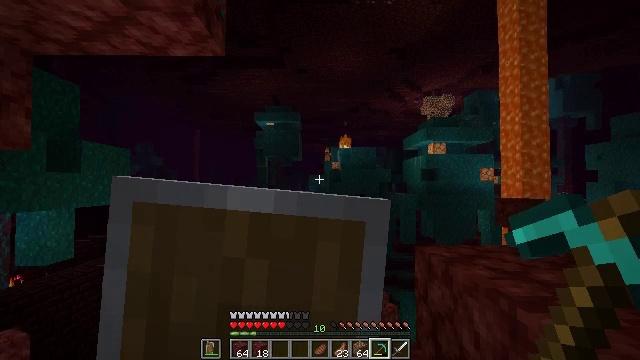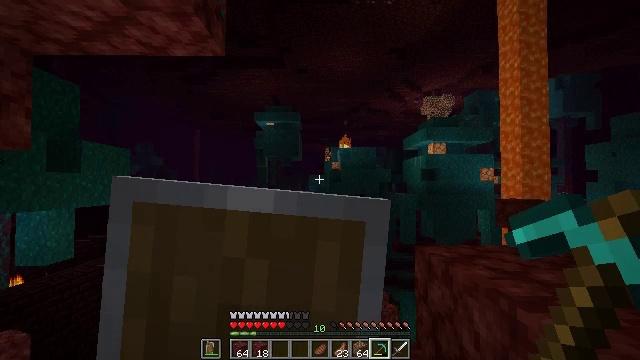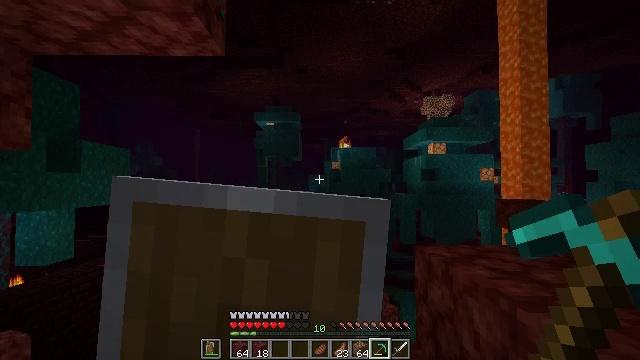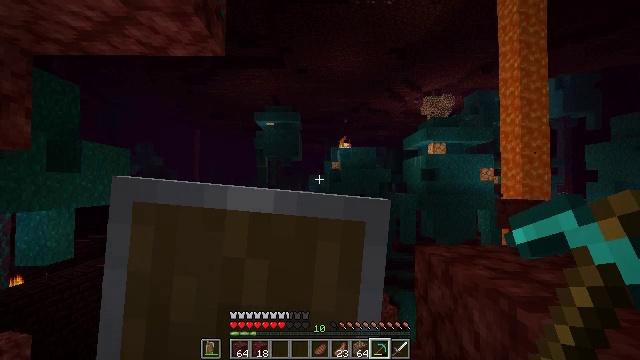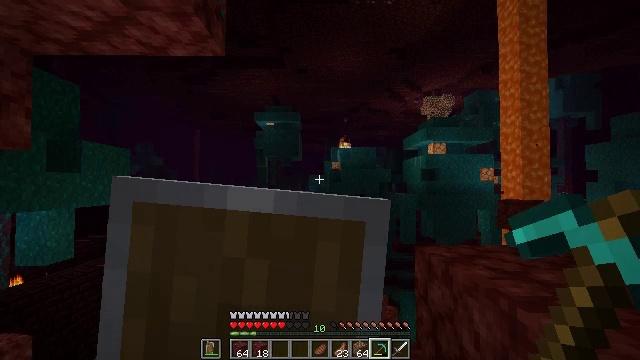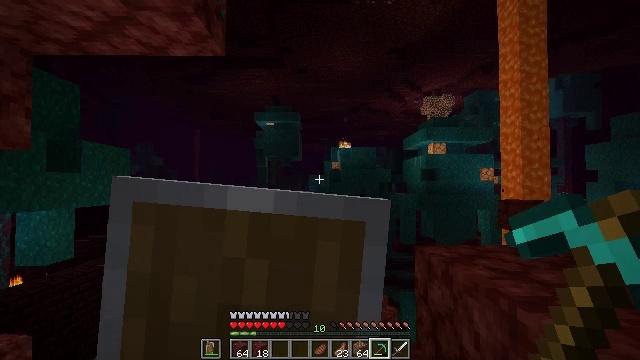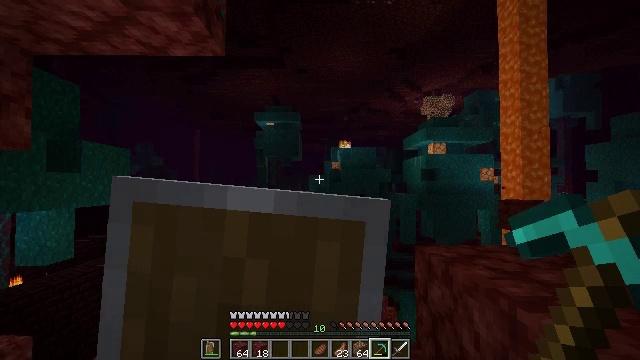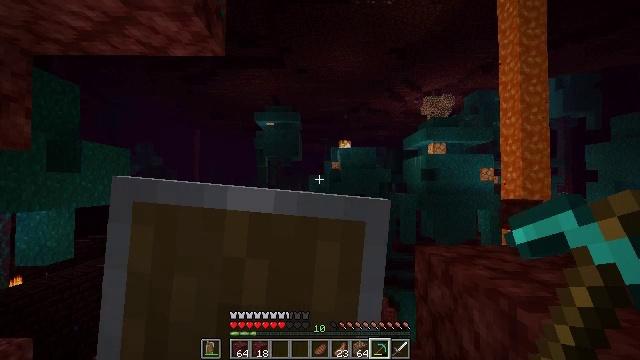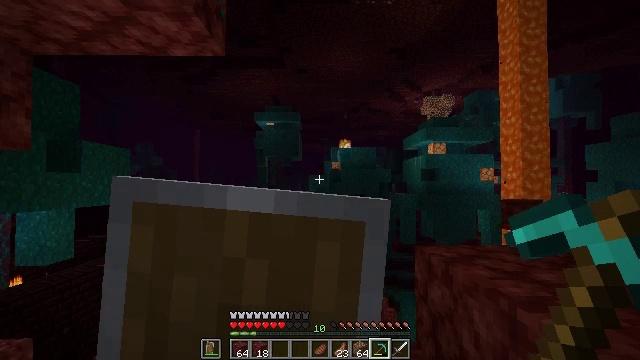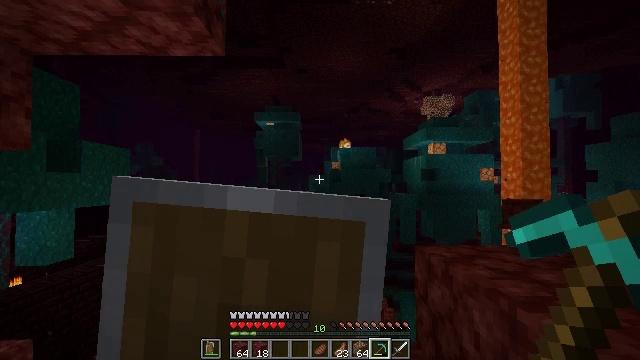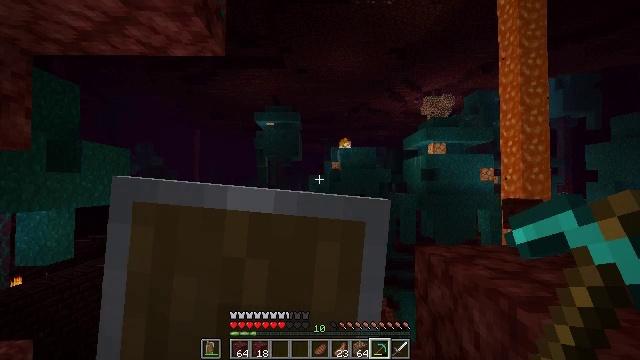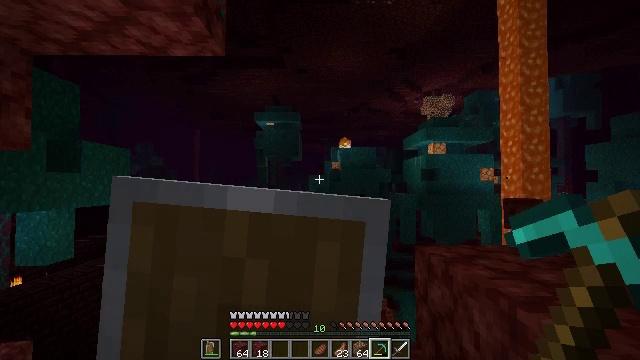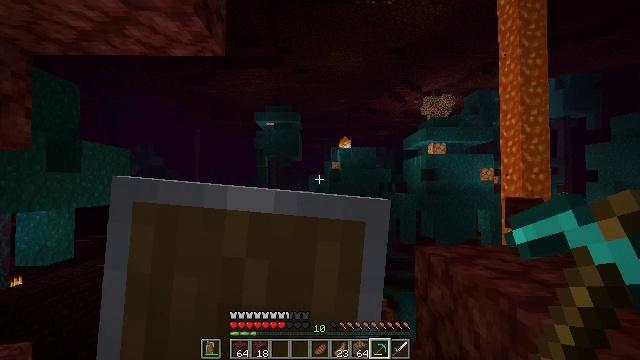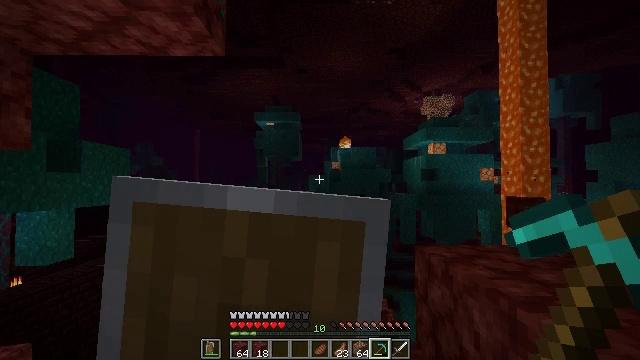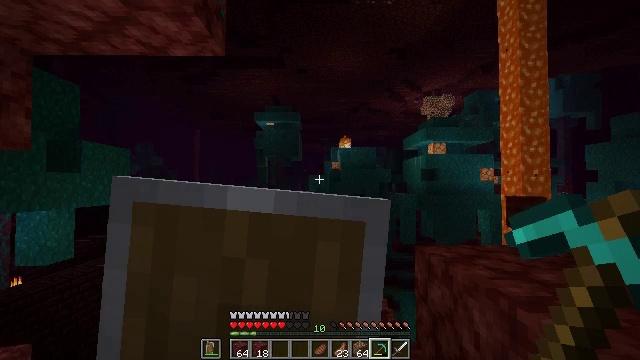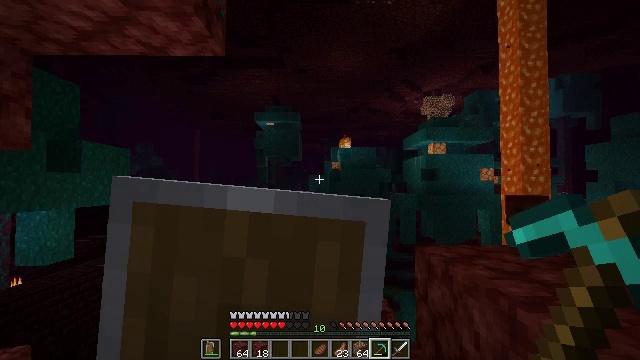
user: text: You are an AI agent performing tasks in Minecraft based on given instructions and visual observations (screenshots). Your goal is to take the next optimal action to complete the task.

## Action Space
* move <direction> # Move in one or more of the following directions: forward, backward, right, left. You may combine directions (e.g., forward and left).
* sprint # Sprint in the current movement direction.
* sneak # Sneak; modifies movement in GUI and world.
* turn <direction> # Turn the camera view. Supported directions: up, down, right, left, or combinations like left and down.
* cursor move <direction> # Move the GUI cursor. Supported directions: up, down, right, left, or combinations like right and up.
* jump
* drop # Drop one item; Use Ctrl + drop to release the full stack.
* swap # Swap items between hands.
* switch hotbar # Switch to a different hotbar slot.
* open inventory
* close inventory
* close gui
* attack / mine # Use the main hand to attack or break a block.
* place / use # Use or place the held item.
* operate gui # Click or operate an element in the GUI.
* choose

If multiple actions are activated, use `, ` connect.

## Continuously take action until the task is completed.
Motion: motion action
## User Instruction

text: Extinguish the fire.
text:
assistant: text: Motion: use / place
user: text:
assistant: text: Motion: use / place
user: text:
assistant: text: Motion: use / place
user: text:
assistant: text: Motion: use / place
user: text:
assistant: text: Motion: use / place
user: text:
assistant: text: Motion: use / place
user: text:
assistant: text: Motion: use / place
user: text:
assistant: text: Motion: use / place
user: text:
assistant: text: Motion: use / place
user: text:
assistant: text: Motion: use / place
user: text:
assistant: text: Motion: use / place
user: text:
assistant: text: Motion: use / place
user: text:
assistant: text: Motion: use / place
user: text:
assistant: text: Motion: use / place
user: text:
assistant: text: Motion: use / place
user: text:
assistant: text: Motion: use / place
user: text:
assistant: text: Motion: use / place
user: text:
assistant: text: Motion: use / place
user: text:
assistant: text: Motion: use / place
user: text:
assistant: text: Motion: use / place
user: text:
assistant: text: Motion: use / place
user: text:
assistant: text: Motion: use / place
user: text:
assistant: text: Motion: use / place
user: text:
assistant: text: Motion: use / place
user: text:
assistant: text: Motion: use / place
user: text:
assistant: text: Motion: use / place
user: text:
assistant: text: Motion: use / place
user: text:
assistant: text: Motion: use / place
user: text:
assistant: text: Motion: use / place
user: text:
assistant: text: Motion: use / place